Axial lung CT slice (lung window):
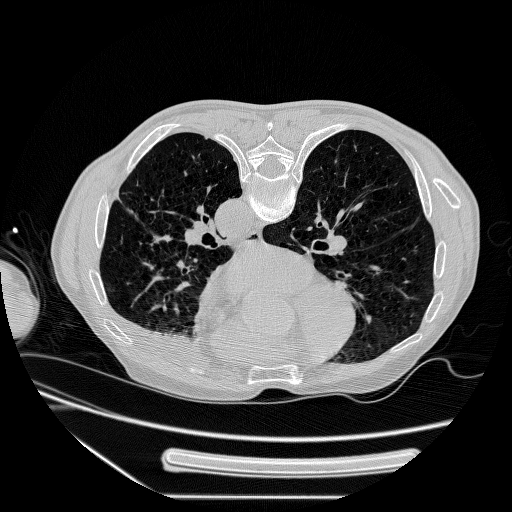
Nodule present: no